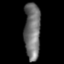
Tissue: prostate
Cell type: T cells
Senescence score: 0.7208
Nuclear area (px): 893
Mean DAPI intensity: 114.115